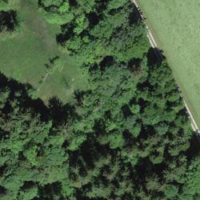
EUNIS habitat code: 41
Species observed at this site:
Galeopsis tetrahit